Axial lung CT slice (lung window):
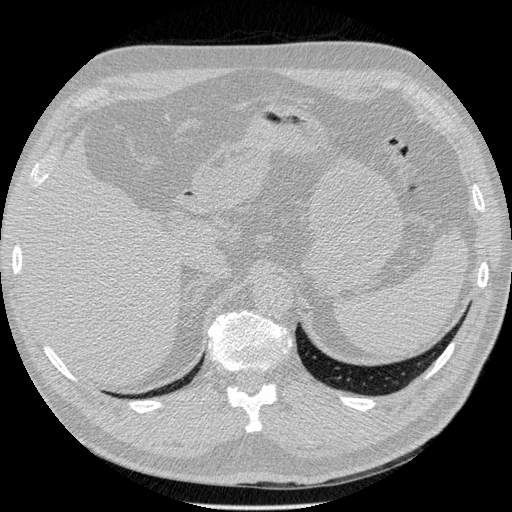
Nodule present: no